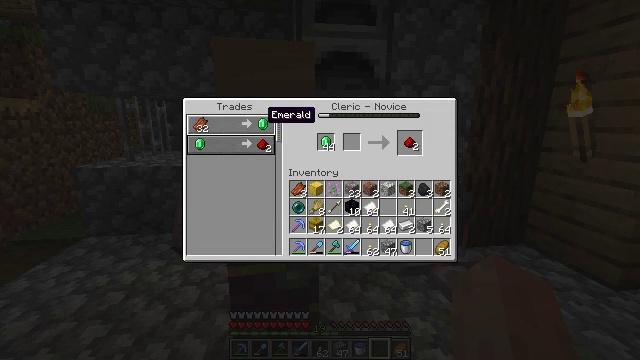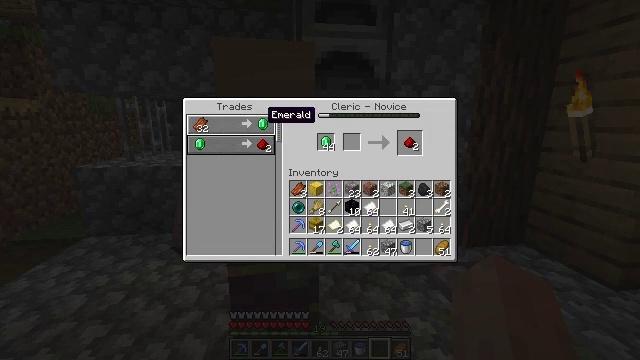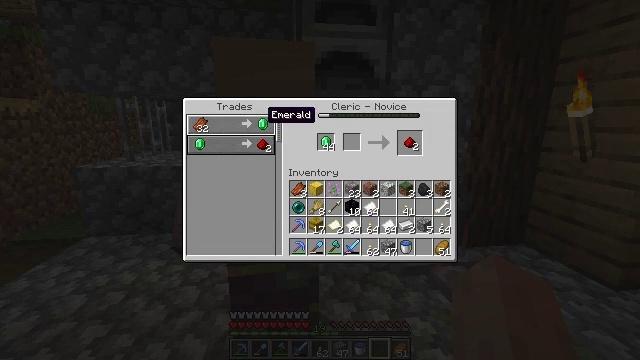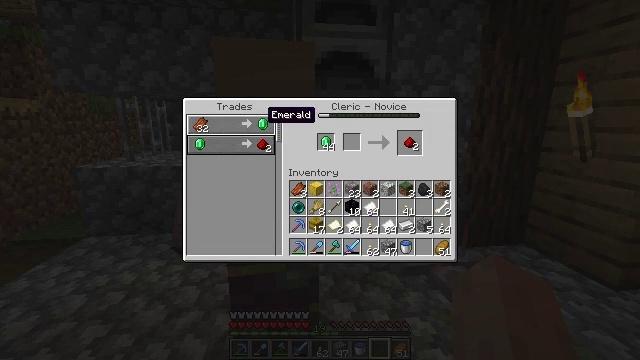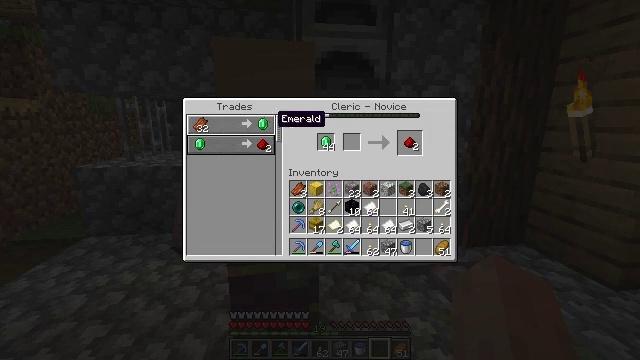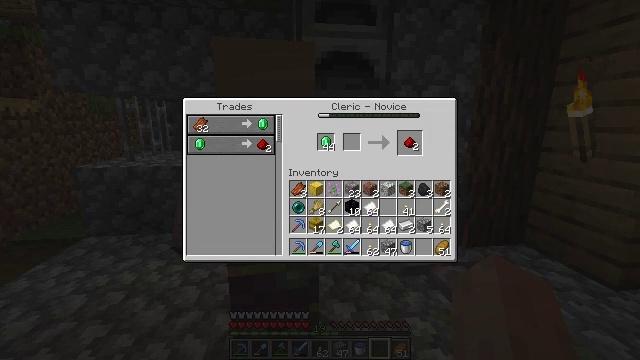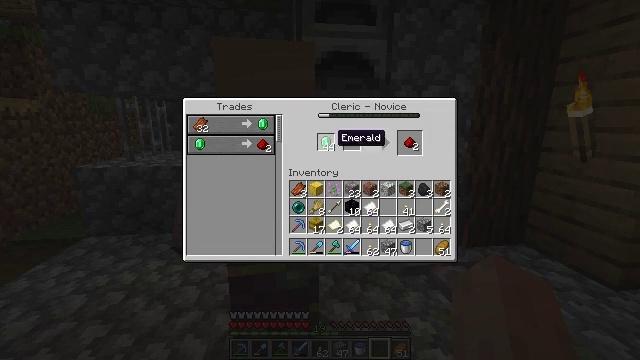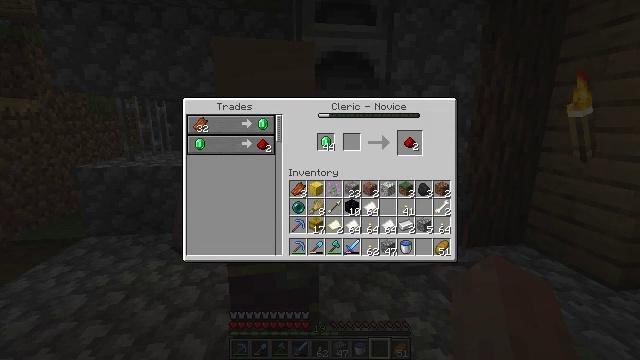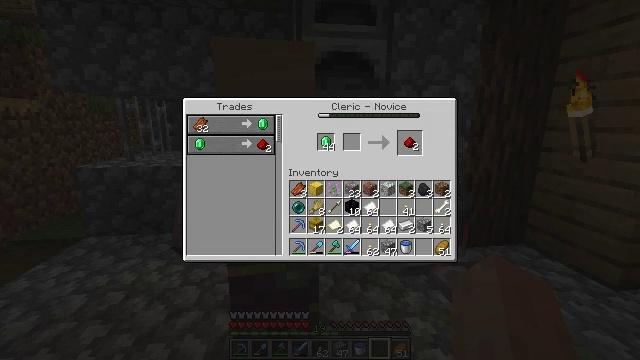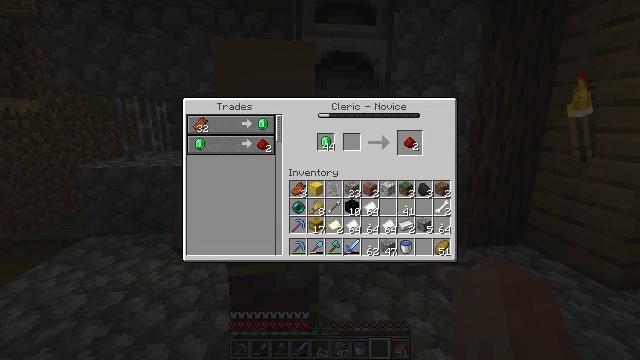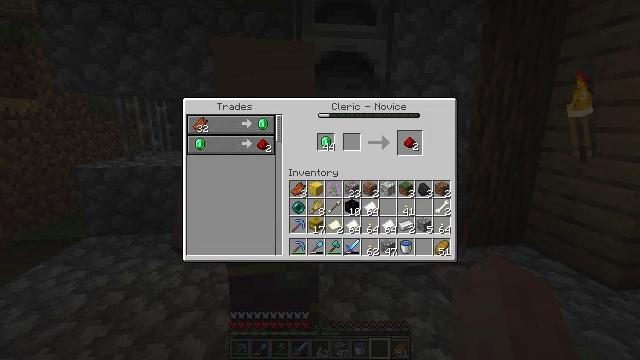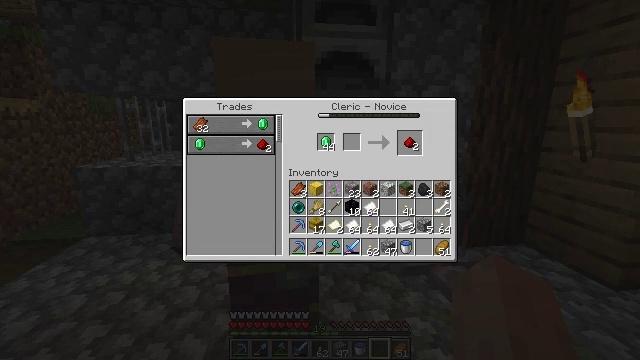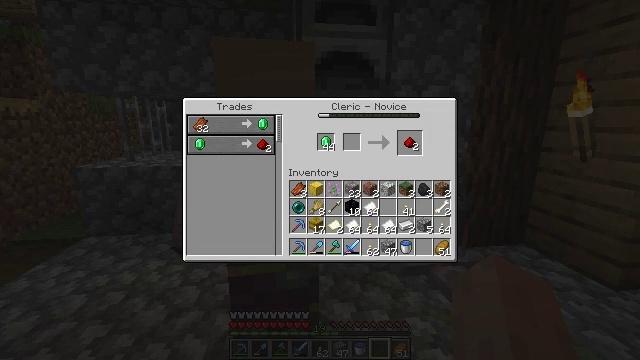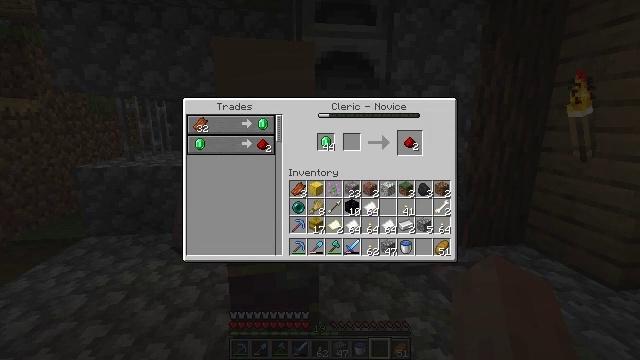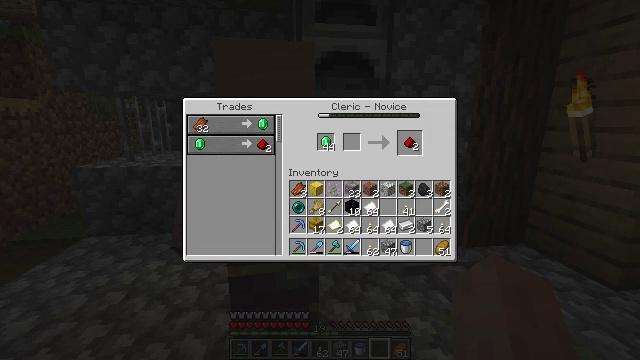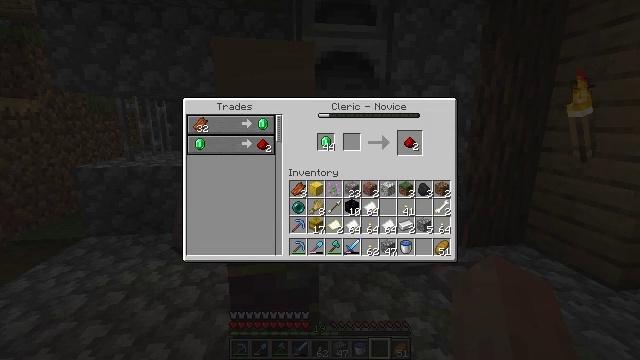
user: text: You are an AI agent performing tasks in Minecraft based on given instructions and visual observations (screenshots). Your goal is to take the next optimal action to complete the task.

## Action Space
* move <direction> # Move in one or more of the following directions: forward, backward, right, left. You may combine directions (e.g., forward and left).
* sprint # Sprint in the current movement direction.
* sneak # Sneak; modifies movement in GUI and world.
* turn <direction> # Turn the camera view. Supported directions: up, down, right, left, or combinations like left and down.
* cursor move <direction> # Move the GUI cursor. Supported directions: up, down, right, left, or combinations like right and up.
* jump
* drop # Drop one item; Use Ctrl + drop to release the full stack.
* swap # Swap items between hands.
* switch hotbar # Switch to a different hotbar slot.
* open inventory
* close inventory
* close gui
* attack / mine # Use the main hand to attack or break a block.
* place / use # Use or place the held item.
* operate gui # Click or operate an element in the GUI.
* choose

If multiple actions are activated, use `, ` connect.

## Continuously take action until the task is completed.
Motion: motion action
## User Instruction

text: Collect the elements needed and craft redstone.
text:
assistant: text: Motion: no_op
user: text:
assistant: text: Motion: no_op
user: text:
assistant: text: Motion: no_op
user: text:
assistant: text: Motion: cursor move right
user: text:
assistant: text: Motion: cursor move right
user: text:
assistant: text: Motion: cursor move right and down
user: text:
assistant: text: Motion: cursor move right and down
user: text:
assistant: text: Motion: cursor move right
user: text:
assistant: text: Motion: no_op
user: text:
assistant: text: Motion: no_op
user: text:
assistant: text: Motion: no_op
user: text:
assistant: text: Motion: no_op
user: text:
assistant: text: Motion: no_op
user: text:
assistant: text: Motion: no_op
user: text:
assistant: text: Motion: no_op
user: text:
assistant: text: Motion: no_op
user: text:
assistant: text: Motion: no_op
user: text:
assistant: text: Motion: no_op
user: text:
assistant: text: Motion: no_op
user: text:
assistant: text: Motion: no_op
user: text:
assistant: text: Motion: no_op
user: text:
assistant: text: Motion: no_op
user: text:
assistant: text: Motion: no_op
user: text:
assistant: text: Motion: no_op
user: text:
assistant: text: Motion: no_op
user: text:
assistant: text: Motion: no_op
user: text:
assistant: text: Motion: no_op
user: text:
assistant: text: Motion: no_op
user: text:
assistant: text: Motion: operate gui
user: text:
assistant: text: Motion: operate gui